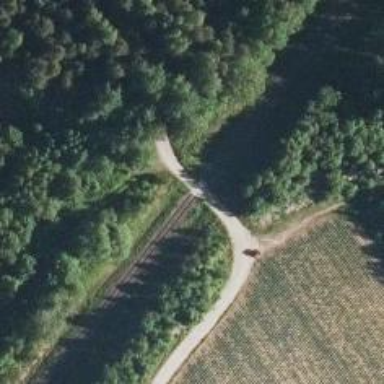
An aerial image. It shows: Railway crossing.